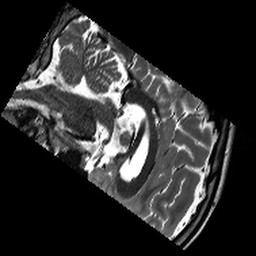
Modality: T2w
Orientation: sagittal
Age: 33
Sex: male
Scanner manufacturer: siemens
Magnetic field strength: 3 T
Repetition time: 13.15 s
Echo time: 0.082 s